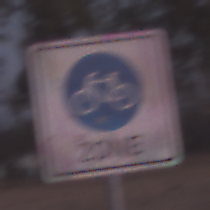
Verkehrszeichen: BeginnFahrradzone
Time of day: SunriseSunset
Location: Outdoor (Nature)
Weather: Clear
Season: NotSpecified
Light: Natural